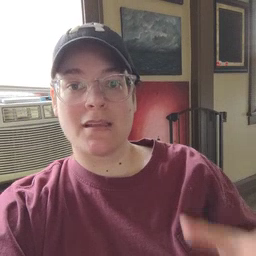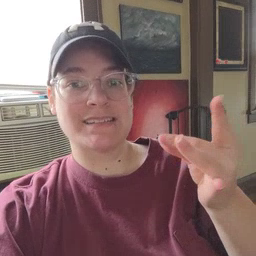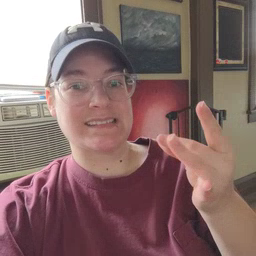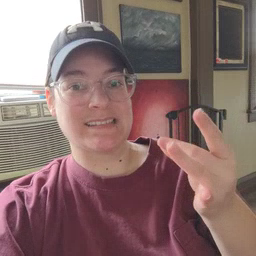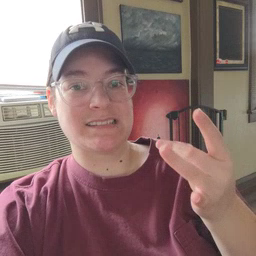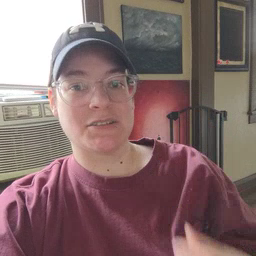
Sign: sticky